Question: I am using PHP and MySQL to create a drop box system. The problem I am facing is that I need to delete a folder and delete all the folders and files inside it. It works fine with two folders but when I have 3 folders it does not delete them. Below is the code in PHP. please help me.
'''
<?php
session_start();
require 'connection.php';
$folderid = $_GET['folderid'];
function rrmdir($dir) {
if (is_dir($dir)) {
$objects = scandir($dir);
foreach ($objects as $object) {
if ($object != "." && $object != "..") {
if (filetype($dir."/".$object) == "dir")
rrmdir($dir."/".$object);
else unlink ($dir."/".$object);
}
}
reset($objects);
rmdir($dir);
}
$delete = mysql_query("DELETE FROM file WHERE id='$folderid'");
}
if($folderid != ""){
$result = mysql_query("SELECT file.path FROM ftpdb.file WHERE ftpdb.file.fileID = $folderid");
$qry = mysql_fetch_assoc($result);
$dir = $qry['path'];
//Calls a function which deletes all the files and folder in a pathy specified above
rrmdir($dir);
//Delete From database files and folders if the folderID is not null
$delete = mysql_query("DELETE FROM file WHERE fileID='$folderid' OR parentFolder = '$folderid'");
$deleteFiles = mysql_query("DELETE FROM file_files WHERE folder_id = '$folderid'");
$_SESSION['error'] = "Folder has been deleted";
header("location: client.php");
}else{
$_SESSION['error'] = "Error occured please try again";
header("location: client.php");
}
?>
'''
This is the database I have managed to delete test folder when I delete home but not testing which is in tests. I think that the sql statement is incorrect

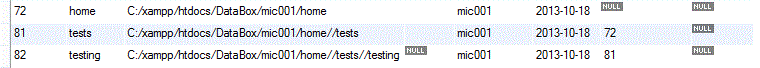
Answer: I am sure you would want to find it out by yourself. So let me just provide you with an appropriate google link: <URL>
If you want to know how to convert an arbitrarily sophisticated select statement into a delete statement:
'DELETE FROM table WHERE id IN (SELECT id FROM table)'